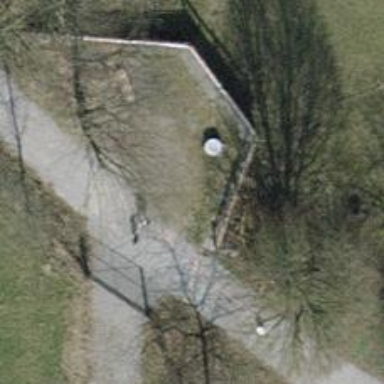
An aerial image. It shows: Bench for seating.